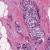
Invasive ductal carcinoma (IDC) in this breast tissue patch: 1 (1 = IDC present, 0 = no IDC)